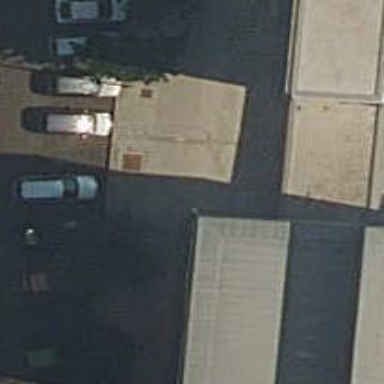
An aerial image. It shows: Building with surveillance equipment installed.